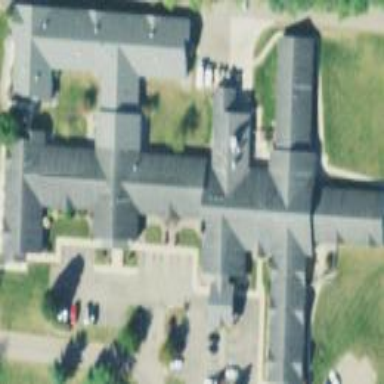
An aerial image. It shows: Nursing home building.